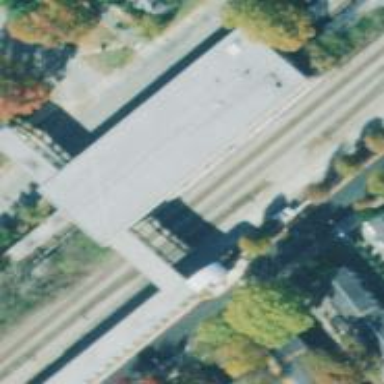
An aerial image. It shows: Railway siding for service.